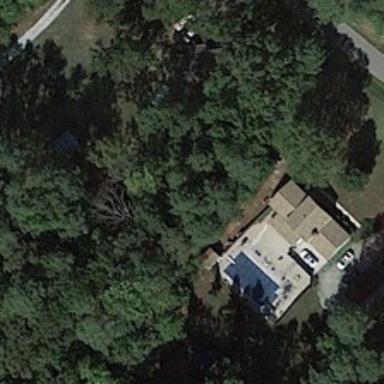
A building with a swimming pool is surrounded by green trees near a road .